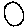
Label: circle